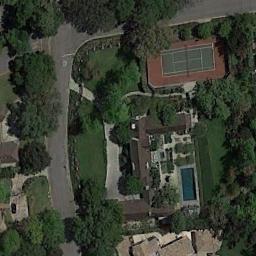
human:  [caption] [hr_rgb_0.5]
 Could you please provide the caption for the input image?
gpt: There are many cars parked in the parking lot next to the tennis court .

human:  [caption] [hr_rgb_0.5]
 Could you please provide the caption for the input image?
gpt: There are many buildings of different shapes beside the tennis courts .

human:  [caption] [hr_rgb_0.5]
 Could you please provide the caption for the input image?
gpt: The tennis court is on the grass next to some buildings and trees .

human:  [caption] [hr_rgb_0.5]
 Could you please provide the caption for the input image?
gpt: Tennis courts, Buildings and swimming pools surrounded by trees .

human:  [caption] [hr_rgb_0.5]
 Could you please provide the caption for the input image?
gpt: There are some green trees around the tennis court .